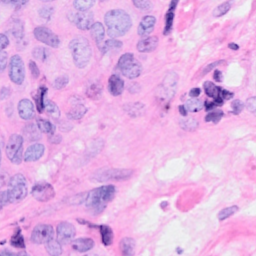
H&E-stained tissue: Breast